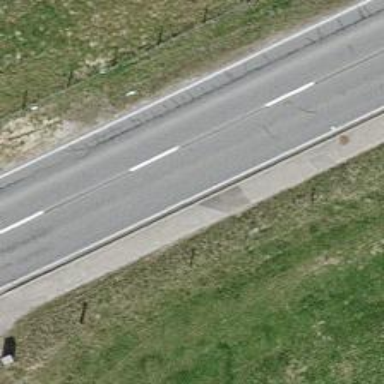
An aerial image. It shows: Asphalt sidewalk along the footway.